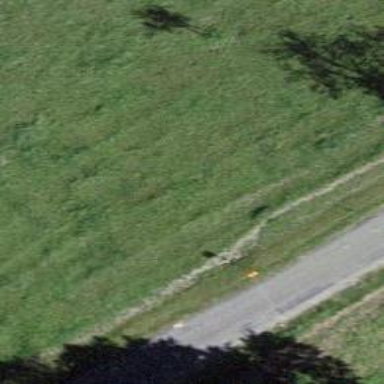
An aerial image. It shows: Aerial marker.